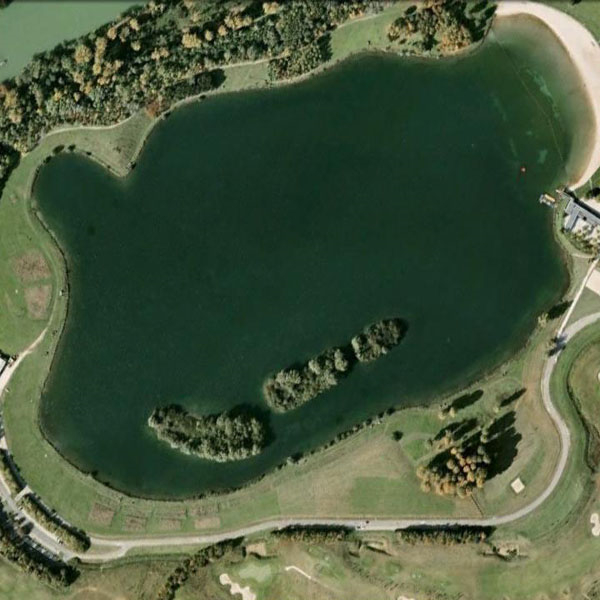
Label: Pond